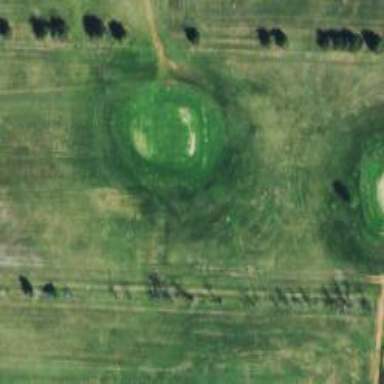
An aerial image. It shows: Golf rough area.